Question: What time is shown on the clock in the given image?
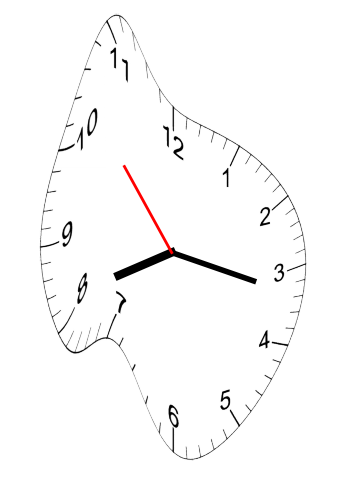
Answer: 08:16:53